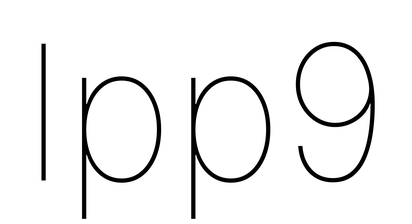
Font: Inter_Thin